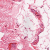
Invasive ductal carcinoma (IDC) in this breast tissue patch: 0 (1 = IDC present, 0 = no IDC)